Field crop: tomato
Growth stage: 2
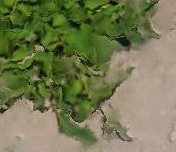
Species: tomato